Question: Recently I saw that when I put the link in my profile it replaced it with the exact title of the question. So I want to know, how do they do it?
>
I am guessing that they do this by sending the link via ajax and then make a link header by php 'implode ,explode'. Is this correct way/same way that Stack Overflow does this?
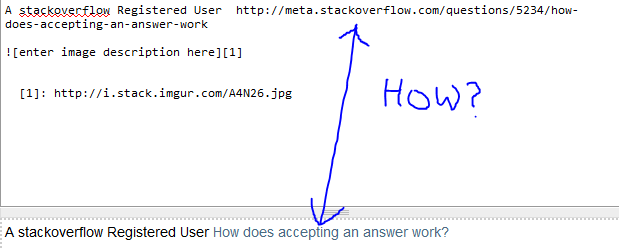
Answer: Suppose I am pasting the above link in the textarea like this
'''
http://stackoverflow.com/questions/<PHONE>/how-to-make-a-link-system-link-stackoverw
'''
This is what happens behind the scenes. A GET request is made to the below URL
'''
http://api.stackexchange.com/2.0/questions/<PHONE>?pagesize=30&key=6AU78DZ)GcdjNjAszYmTLQ((&filter=!6G7RPxWUNTleV&site=stackoverflow.com&callback=apiCallbacks[%22stackoverflow.com%22]&_=1347774461814
'''
The response of that GET is
'''
apiCallbacks<URL>;
'''
From that one could retrieve the title. Hope this helps.